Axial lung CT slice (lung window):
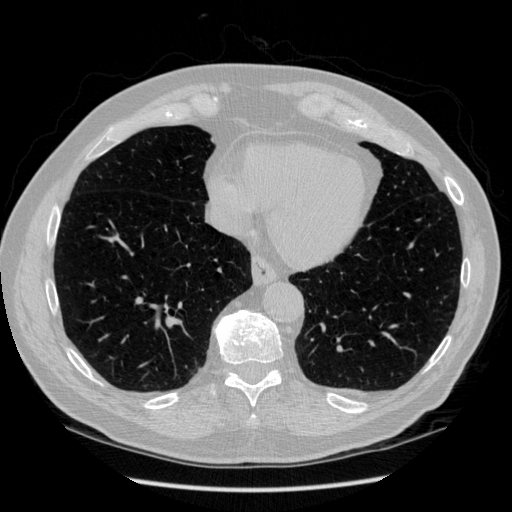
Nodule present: no